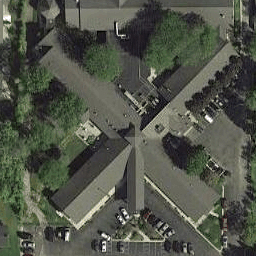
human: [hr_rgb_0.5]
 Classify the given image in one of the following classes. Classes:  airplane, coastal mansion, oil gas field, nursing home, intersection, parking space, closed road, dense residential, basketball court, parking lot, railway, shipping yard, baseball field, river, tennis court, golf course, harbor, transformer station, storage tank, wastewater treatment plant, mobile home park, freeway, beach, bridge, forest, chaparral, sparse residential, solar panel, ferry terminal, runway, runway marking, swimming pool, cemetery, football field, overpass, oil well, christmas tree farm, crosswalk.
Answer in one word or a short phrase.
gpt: nursing home